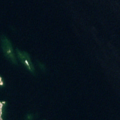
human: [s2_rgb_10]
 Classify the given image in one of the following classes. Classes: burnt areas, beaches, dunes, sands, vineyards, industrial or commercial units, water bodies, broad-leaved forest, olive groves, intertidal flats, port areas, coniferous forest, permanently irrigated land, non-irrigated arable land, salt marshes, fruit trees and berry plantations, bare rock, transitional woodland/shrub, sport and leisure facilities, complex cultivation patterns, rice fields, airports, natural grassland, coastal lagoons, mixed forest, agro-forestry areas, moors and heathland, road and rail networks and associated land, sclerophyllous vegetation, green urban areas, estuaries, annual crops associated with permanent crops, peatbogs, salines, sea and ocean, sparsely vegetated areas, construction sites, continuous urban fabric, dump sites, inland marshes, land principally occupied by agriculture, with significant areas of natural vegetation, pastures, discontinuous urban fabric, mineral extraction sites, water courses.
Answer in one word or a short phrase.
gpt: sea and ocean